Question: Please take a look at the screenshot. There are two entries for the destination network 192.168.1.0
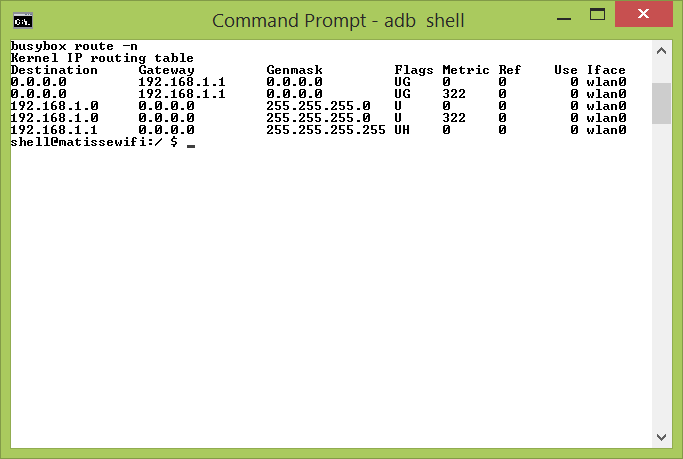
Answer: In our Networking stack, Layer 3 switch will always use the route with the lowest metric. If this route becomes unavailable, the Layer 3 switch will fail over to the static route with the next-lowest metric, and so on. More than one entry will work as a backup in the case of first one's failure.